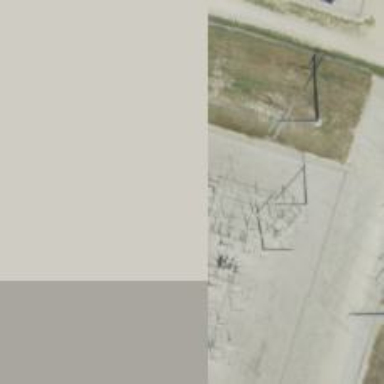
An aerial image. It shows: Switch for power supply.